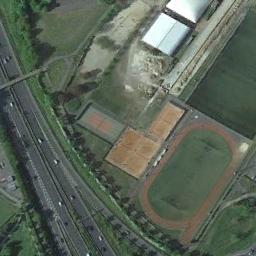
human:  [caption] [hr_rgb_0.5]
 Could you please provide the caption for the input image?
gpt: The track in the field is not colored .

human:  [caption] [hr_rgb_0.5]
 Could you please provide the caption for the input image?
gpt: Many cars are on the road beside the ground track field .

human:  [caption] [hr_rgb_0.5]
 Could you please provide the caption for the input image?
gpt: The ground track field is next to a bifurcated freeway and some other sports areas are next to the ground track field .

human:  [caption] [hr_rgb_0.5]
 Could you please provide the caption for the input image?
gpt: Track and field are next to buildings, Lawns and roads .

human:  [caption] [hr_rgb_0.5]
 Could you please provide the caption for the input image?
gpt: A ground track field with a red track beside a freeway .